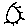
Label: sun